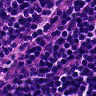
Metastatic tissue present: no